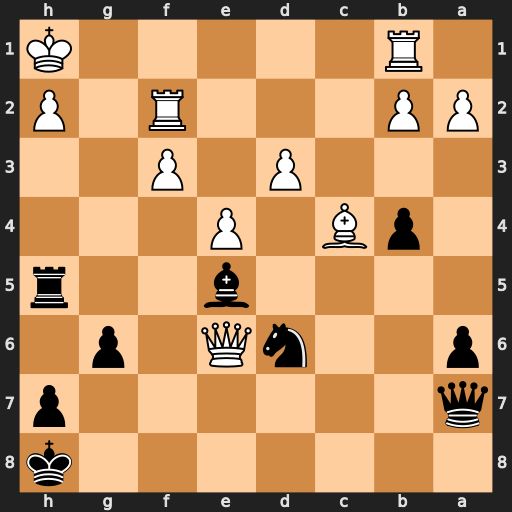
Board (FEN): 7k/q6p/p2nQ1p1/4b2r/1pB1P3/3P1P2/PP3R1P/1R5K
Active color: b
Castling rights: -
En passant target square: -
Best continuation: Nxc4 Re2 Qb8 f4 Bxf4 Qf6+ Kg8 dxc4 Bxh2